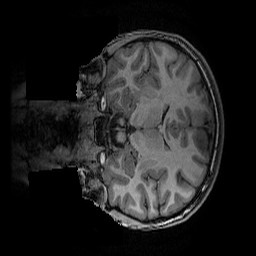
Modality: T1w
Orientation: coronal
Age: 12
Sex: female
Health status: ill
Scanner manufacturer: ge
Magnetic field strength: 3 T
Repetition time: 0.007664 s
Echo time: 0.00342 s